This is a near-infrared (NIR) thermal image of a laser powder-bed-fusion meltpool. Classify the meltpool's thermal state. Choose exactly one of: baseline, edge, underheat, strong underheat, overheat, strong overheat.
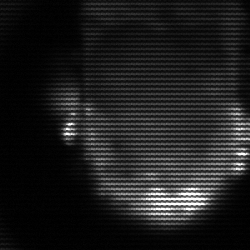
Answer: baseline